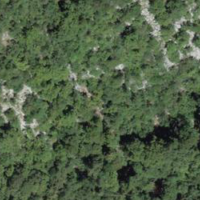
EUNIS habitat code: 41
Species observed at this site:
Echium vulgare